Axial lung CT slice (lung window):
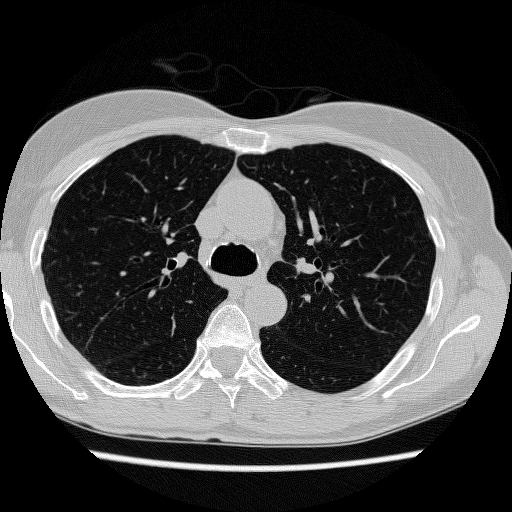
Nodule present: no